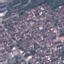
Label: Residential